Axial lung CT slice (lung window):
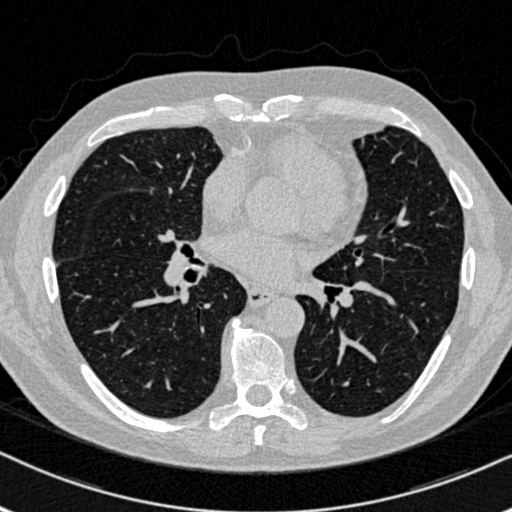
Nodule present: no